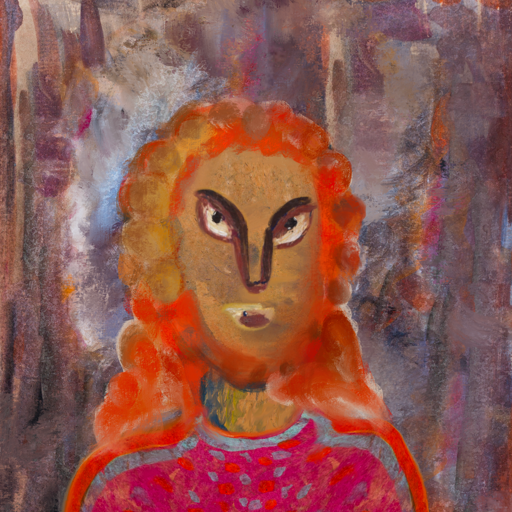
Background: Hypocrite, Head And Neck Front: In_The_Sun, Face Front: After_Raid, Bust: Sisters, Hair Front: Rupkatha, Head Accessory: Blank, Second Necklace: Blank, Necklace: Blank, Baby: Blank